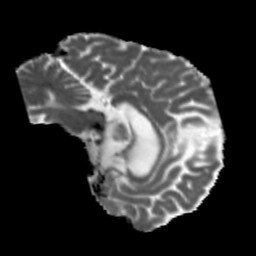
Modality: MD
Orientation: sagittal
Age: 61
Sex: male
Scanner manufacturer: siemens
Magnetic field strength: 3 T
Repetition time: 5.47 s
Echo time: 0.0854 s